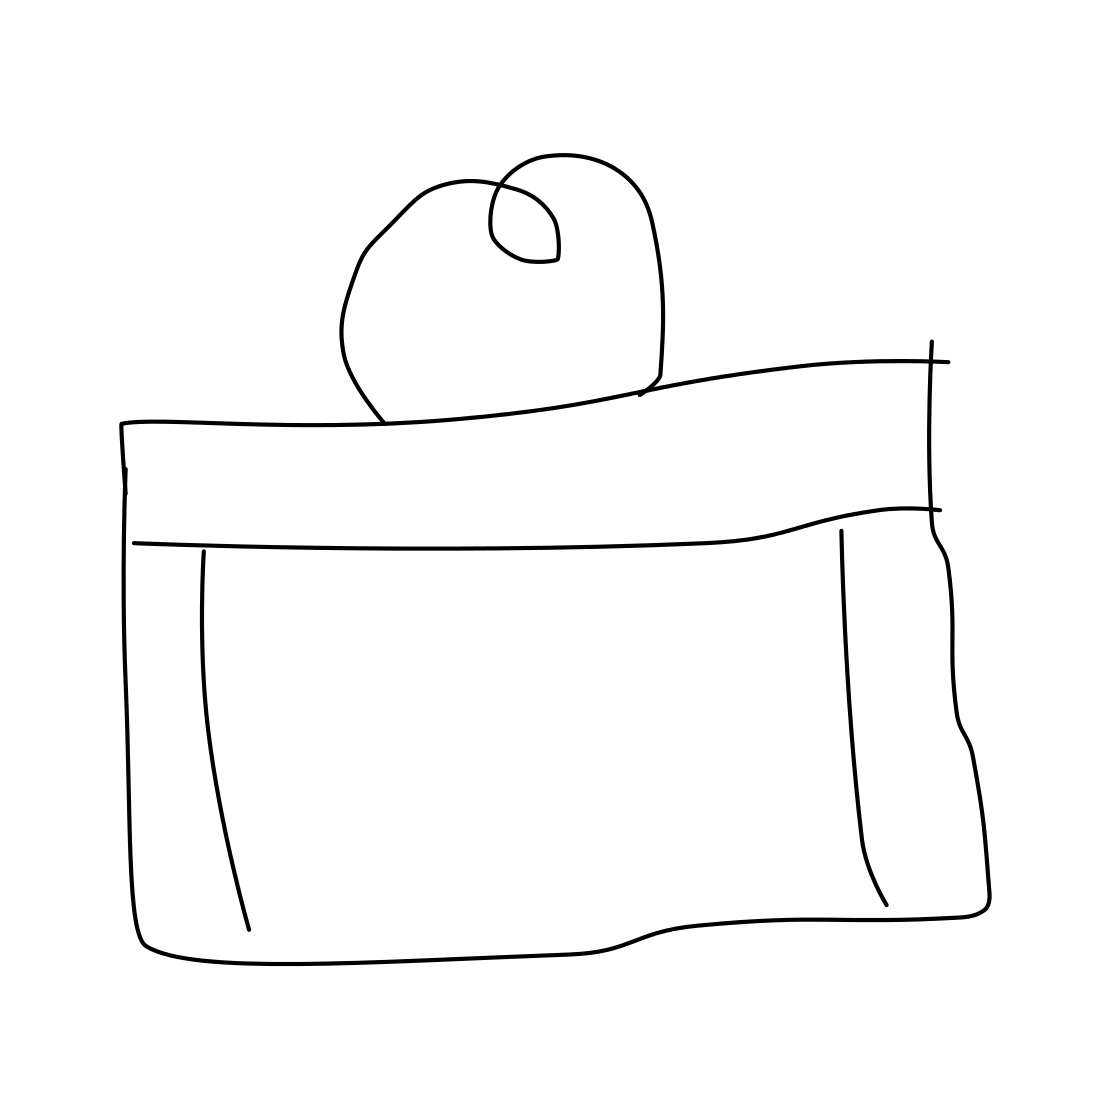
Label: present